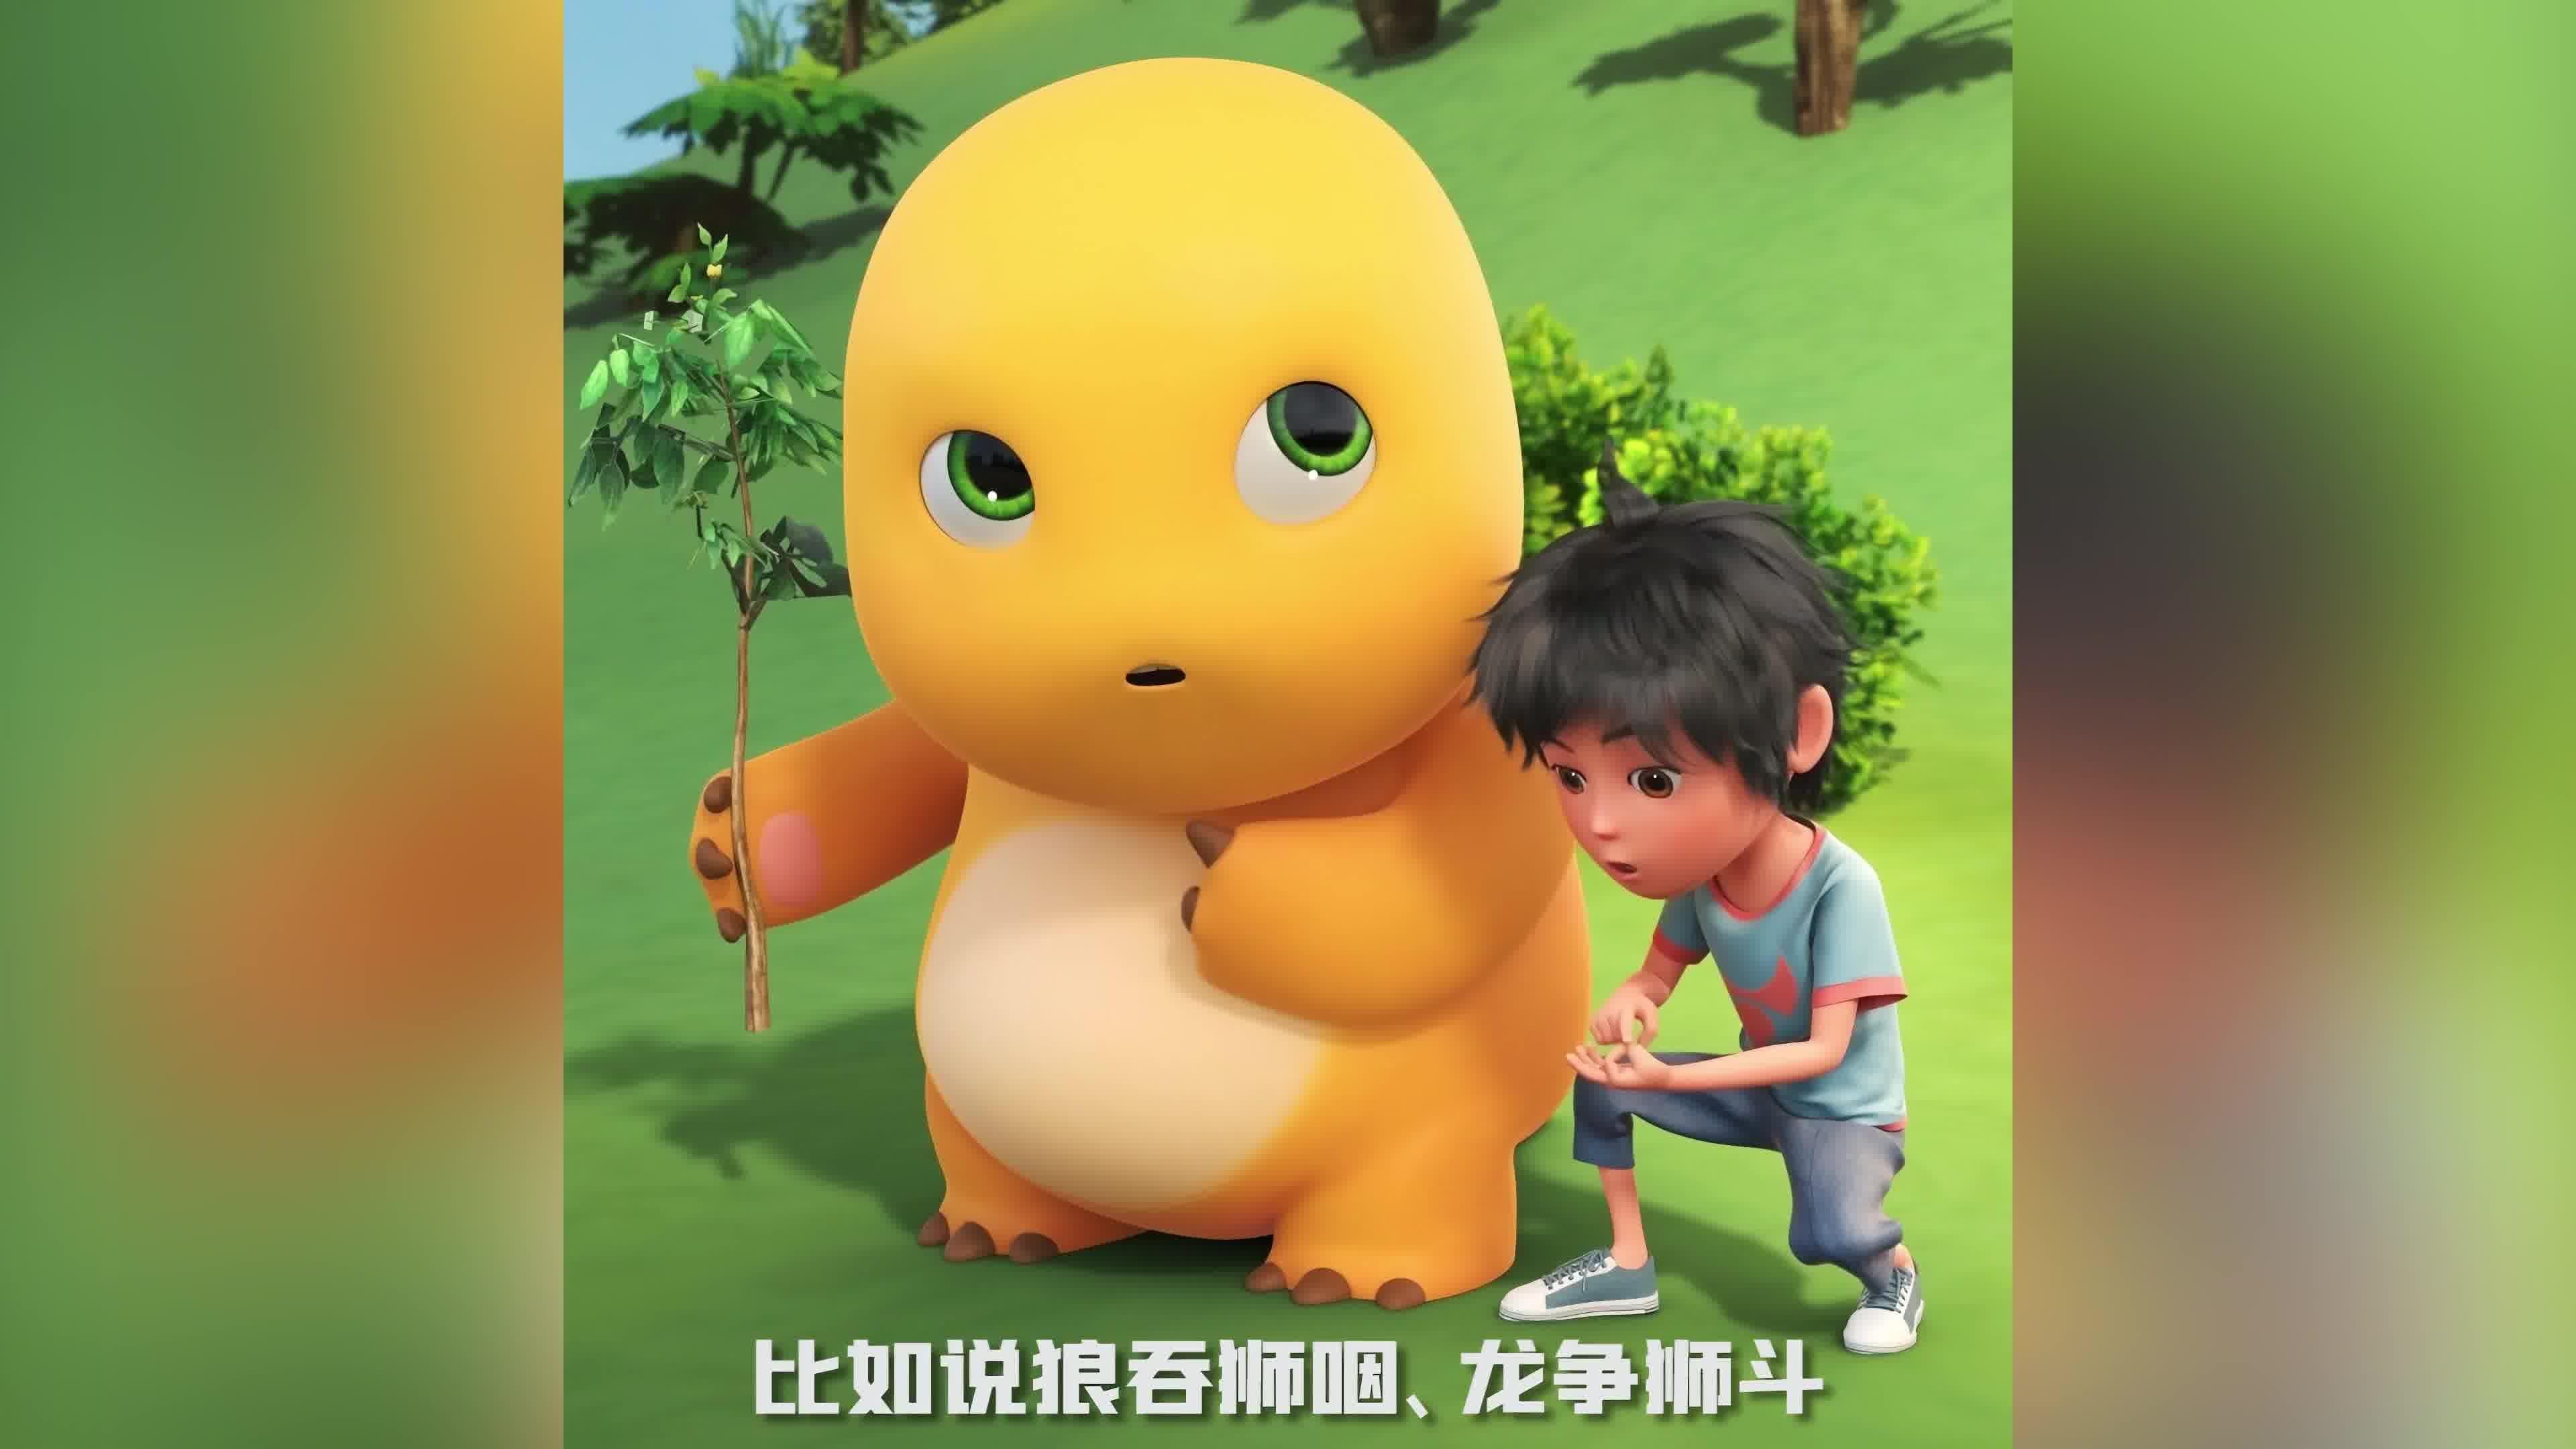
Label: nailong